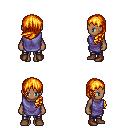
a pixel art fantasy rpg character, female body template, human, dark skin, chain tabard jacket, metal pants, light blonde left-swept hairstyle, brown shoes, four views (front, back, left, right), 2x2 character sprite sheet, small pixel art, hard edges, no anti-aliasing